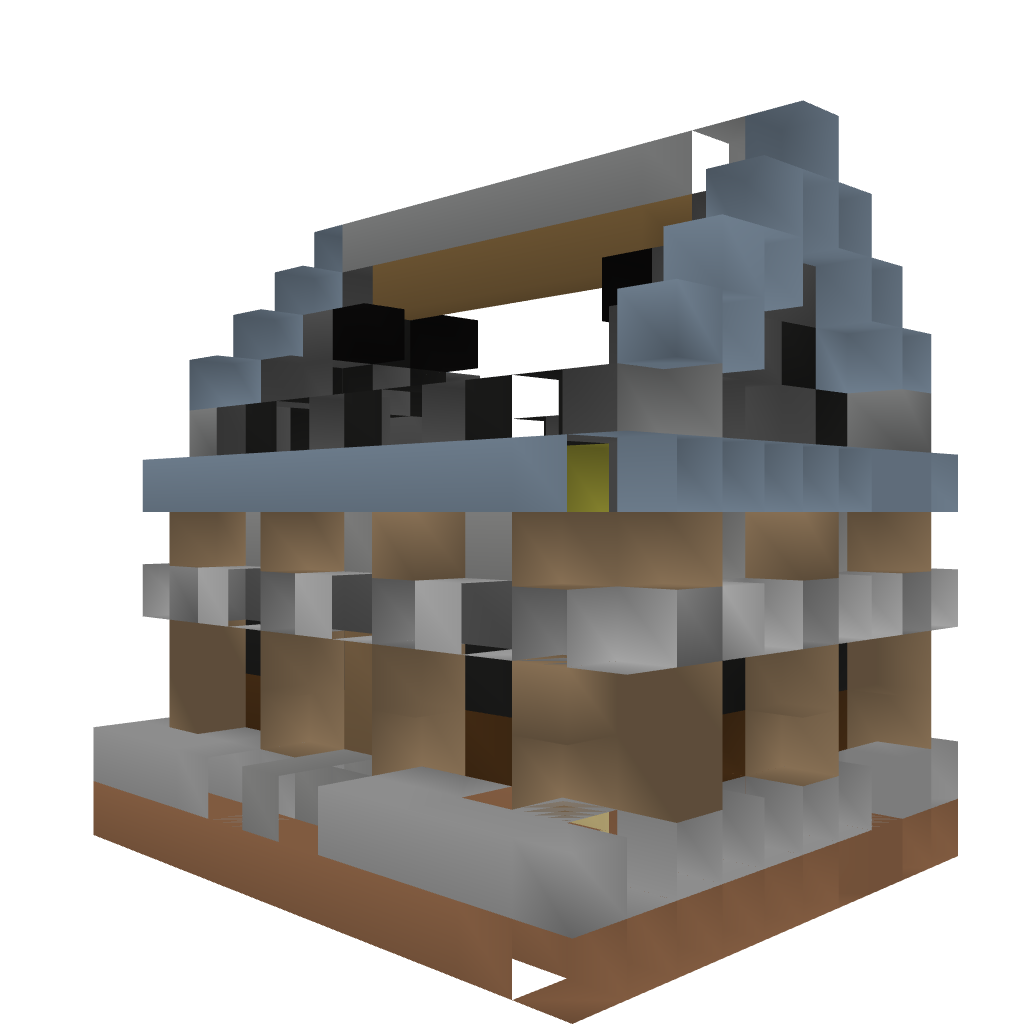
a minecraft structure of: Basic Survival House 1